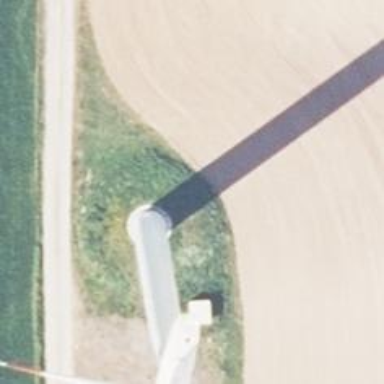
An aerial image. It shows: Wind-powered generator.